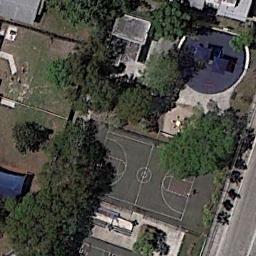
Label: basketball_court